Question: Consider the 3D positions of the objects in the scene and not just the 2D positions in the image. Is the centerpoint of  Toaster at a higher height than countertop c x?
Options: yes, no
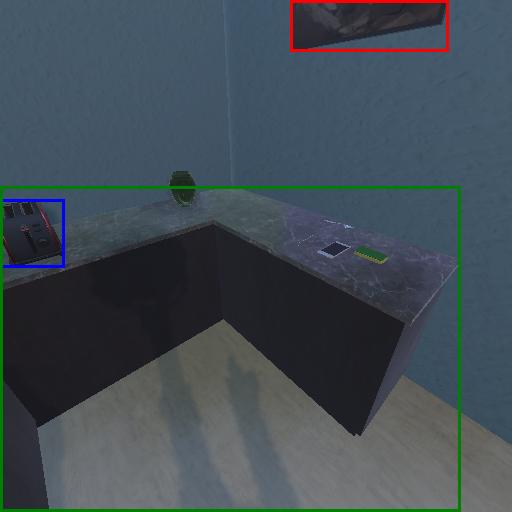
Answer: yes